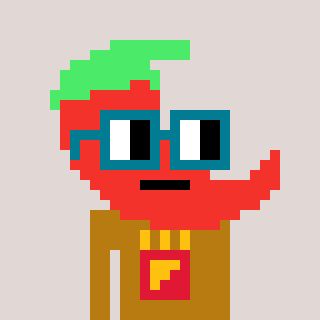
a pixel art character with square dark green glasses, a chilli-shaped head and a gold-colored body on a warm background